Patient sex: M
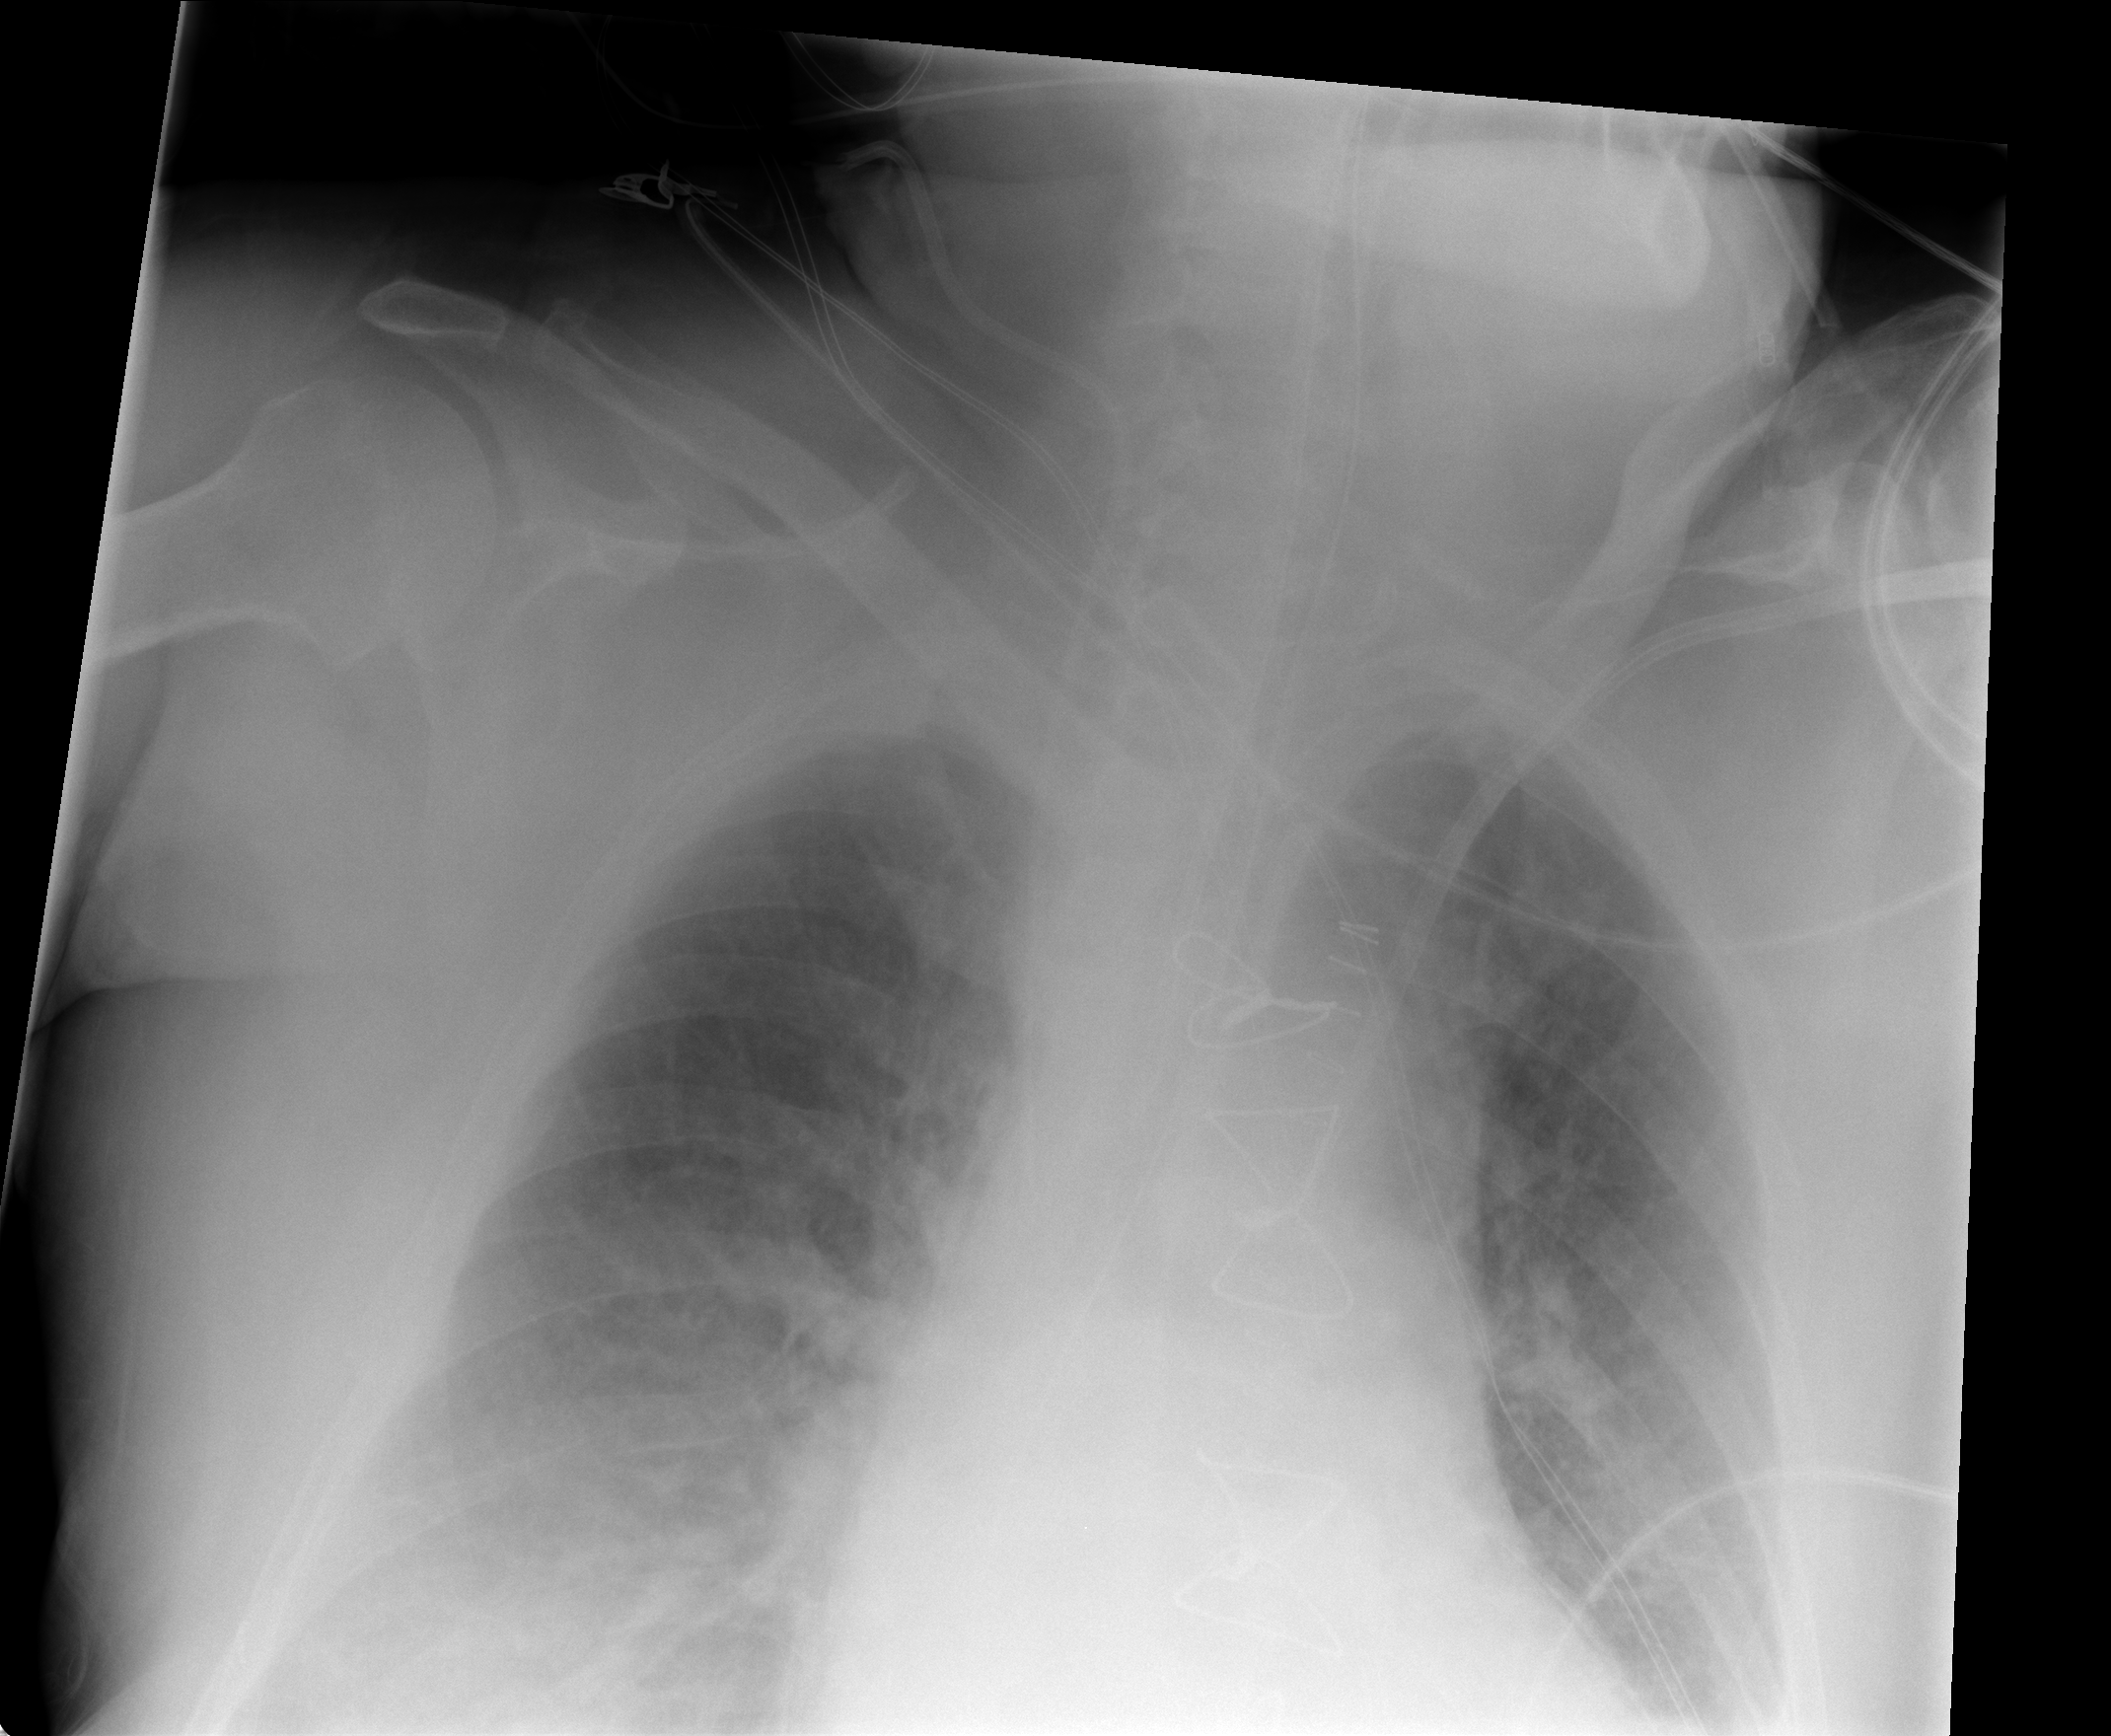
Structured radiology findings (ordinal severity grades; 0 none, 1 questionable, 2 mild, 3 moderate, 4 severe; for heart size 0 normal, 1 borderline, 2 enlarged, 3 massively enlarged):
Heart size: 2
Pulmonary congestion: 2
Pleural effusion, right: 2
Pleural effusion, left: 2
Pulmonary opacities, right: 2
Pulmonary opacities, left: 0
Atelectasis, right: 2
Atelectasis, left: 2